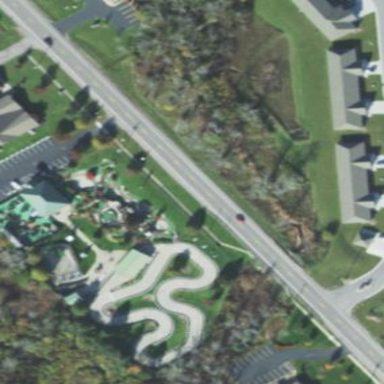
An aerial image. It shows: Miniature golf course.